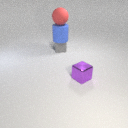
large red rubber sphere above small gray rubber cube